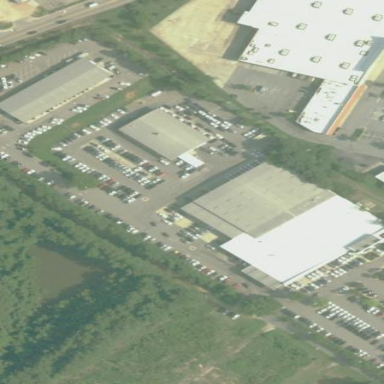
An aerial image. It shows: Commercial building housing car shop.